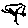
Label: tree